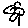
Label: flower